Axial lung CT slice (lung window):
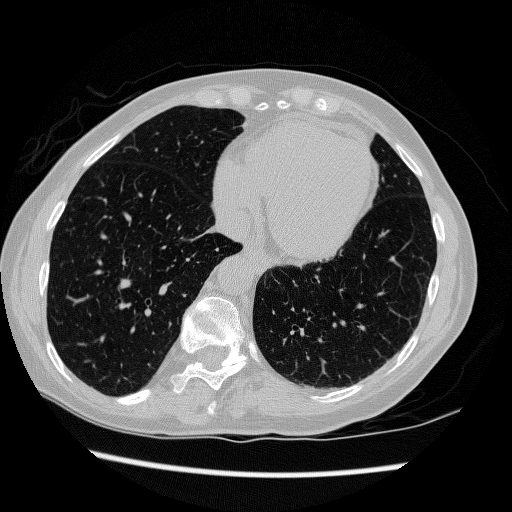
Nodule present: no